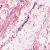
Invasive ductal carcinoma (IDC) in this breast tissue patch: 0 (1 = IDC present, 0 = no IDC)